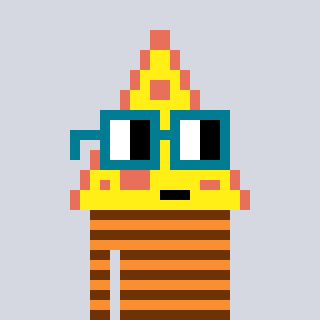
a pixel art character with square dark green glasses, a pizza-shaped head and a orange-colored body on a cool background